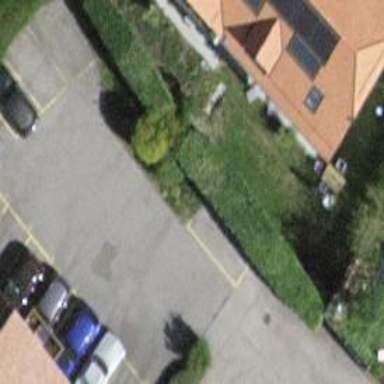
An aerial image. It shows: Parking area.